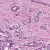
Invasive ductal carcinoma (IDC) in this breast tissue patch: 1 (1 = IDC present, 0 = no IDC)